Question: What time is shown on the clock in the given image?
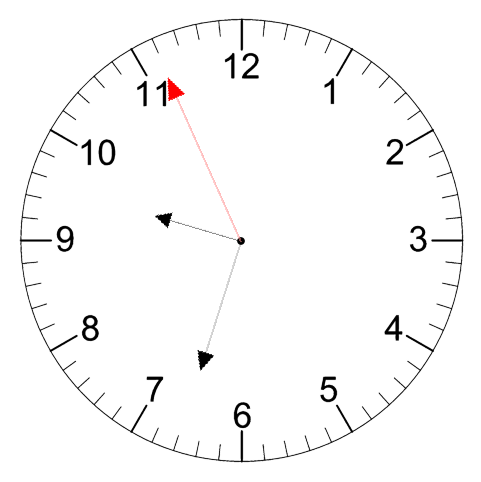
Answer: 09:32:56